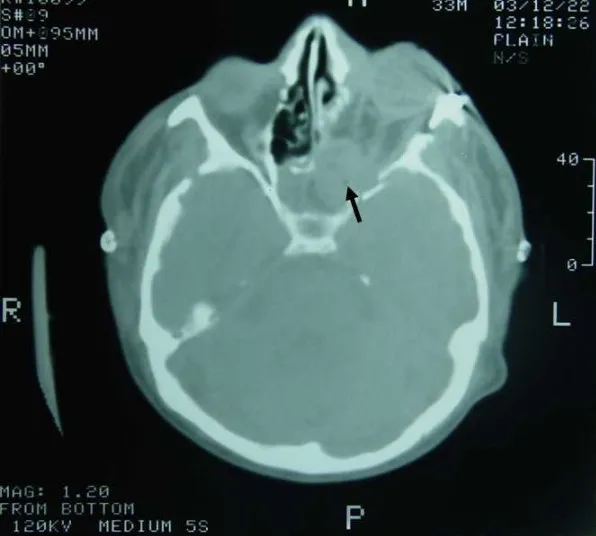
Postoperative CT. Postoperative CT scan of the patient showing total excision of the tumor and the presence of free temporalis graft in the ethmoid and sphenoid sinus (arrow).
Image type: radiology (ct)